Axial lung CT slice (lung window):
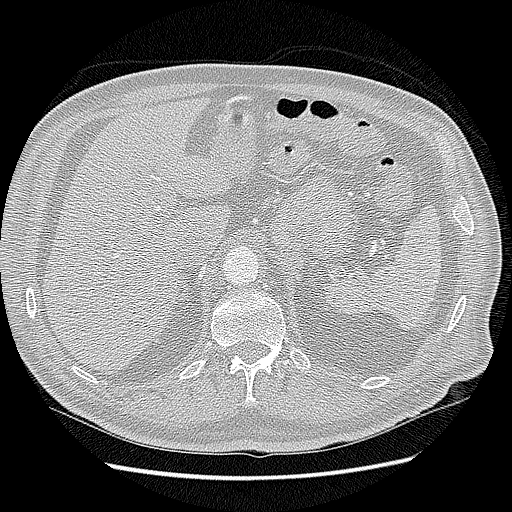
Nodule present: no